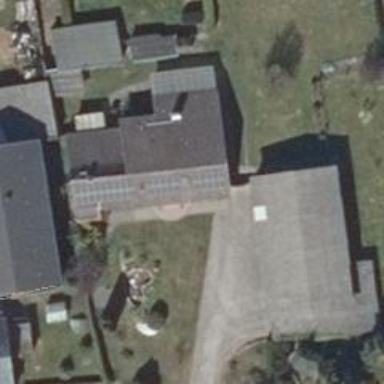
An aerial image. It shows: Small solar photovoltaic panel used as generator to produce electricity.